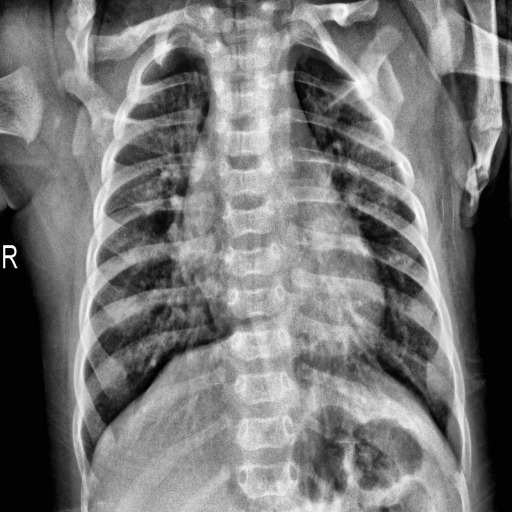
Finding: PNEUMONIA